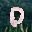
Label: 0